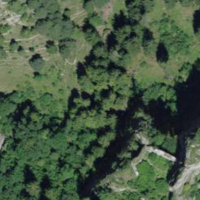
EUNIS habitat code: 43
Species observed at this site:
Cephalanthera rubra